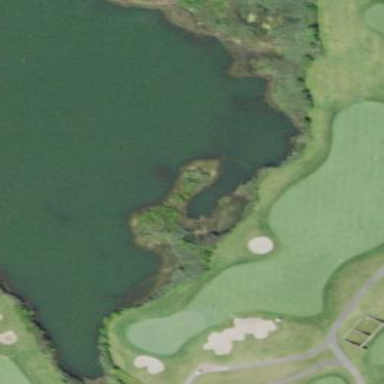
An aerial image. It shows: Golf fairway surrounded by grass.